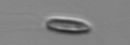
Label: Chrysochromulina